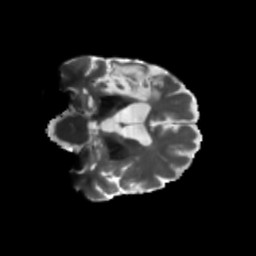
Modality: T2w
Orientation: coronal
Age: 64
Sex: female
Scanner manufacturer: siemens
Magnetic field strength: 3 T
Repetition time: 5.47 s
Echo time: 0.0854 s